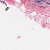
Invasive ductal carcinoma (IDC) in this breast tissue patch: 0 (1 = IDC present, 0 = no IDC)